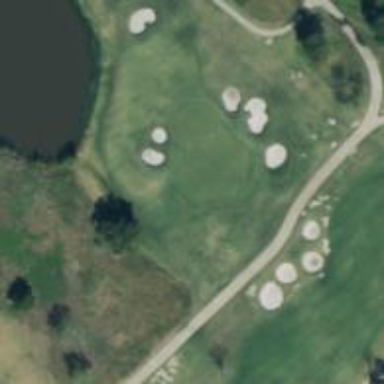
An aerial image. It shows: Golf hole.